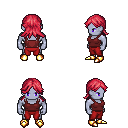
a pixel art fantasy rpg character, male body template, dark elf, purple skin, maroon pirate shirt, red pants, ruby red loose hair, gold boots, four views (front, back, left, right), 2x2 character sprite sheet, small pixel art, hard edges, no anti-aliasing